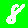
Digit: 8